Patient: sex F, age 64
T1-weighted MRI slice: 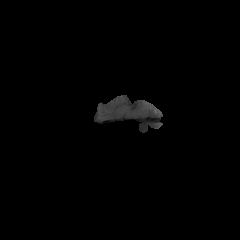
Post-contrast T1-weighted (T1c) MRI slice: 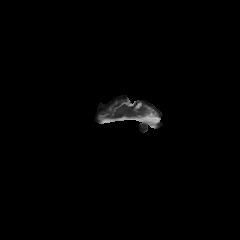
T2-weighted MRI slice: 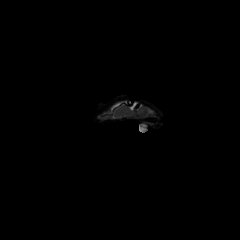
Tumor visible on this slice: no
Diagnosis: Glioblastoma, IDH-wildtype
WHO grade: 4